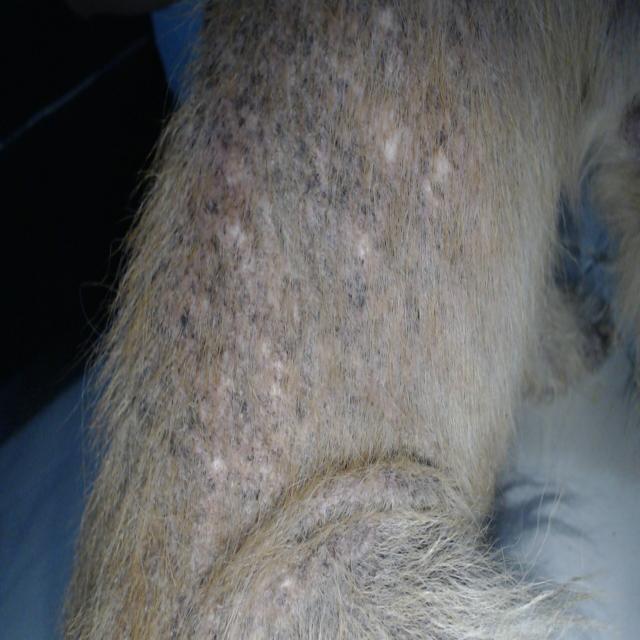
Canine demodicosis (Demodex mange) — caused by Demodex canis mites. Presents with alopecia, follicular papules, pustules, and comedones. Often localized on face and forelimbs.